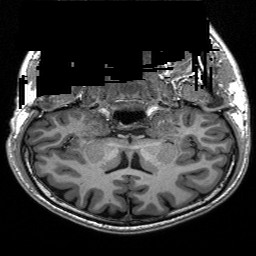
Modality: T1w
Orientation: sagittal
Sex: male
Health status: healthy
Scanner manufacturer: siemens
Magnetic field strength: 3 T
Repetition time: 3.2 s